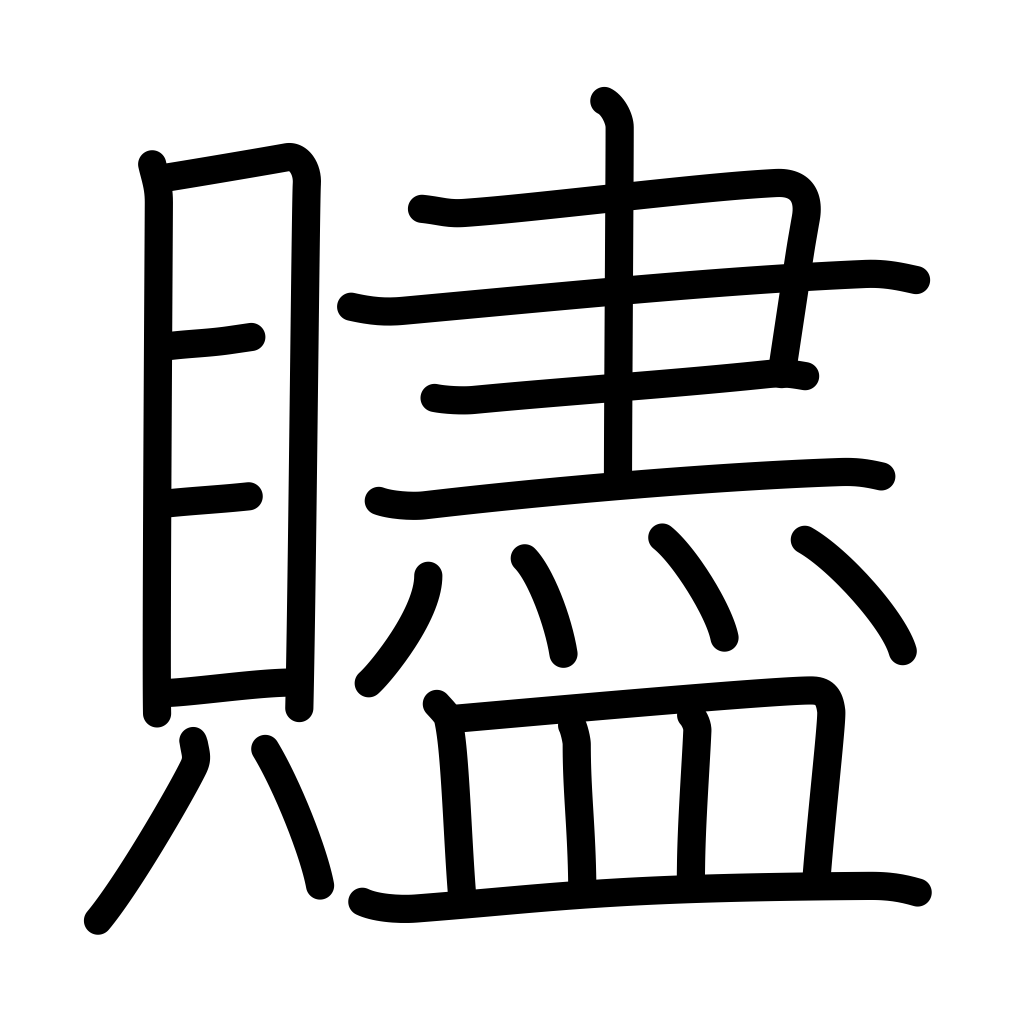
Meaning: going away present, parting gift